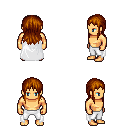
a pixel art fantasy rpg character, male body template, human, tanned skin, white cape, white pants, brunette unkempt hairstyle, four views (front, back, left, right), 2x2 character sprite sheet, small pixel art, hard edges, no anti-aliasing